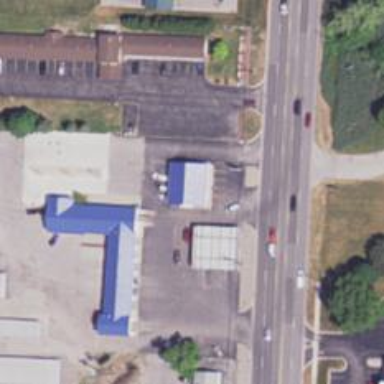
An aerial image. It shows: Convenience shop.